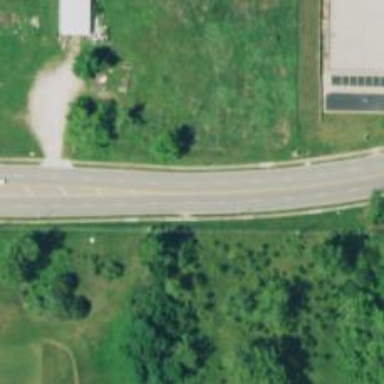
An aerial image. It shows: Secondary road.